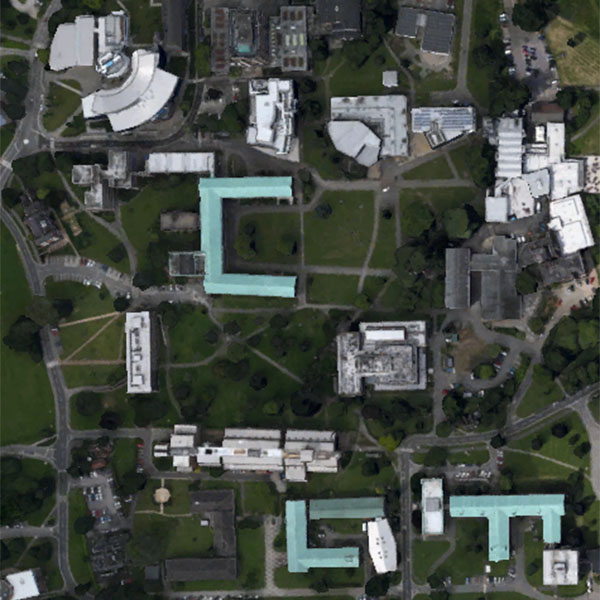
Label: School